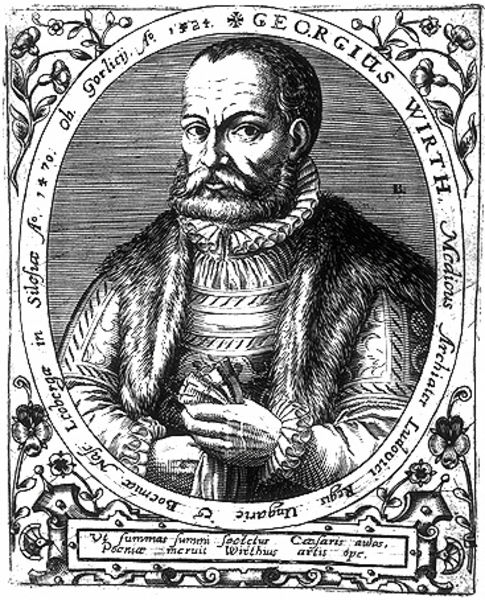
Titel: Bildnis des Georg Wirth
Künstler: Matthaeus (d.Ä.) Becker
Institution: (Seriendruck)
Schlagwörter: blätter, hand, mann, umhang, weiß, blume, blumen, handschuh, nase, schwarz, zeichnung, blick, blüten, tuch, ornament, bart, hemd, schnurrbart, augen, falten, gesicht, halten, kragen, pelz, rahmen, vollbart, ärmel, bildnis, halskrause, hände, portrait, porträt, gewand, kutte, mantel, stoff, adel, kaufmann, renaissance, oval, rund, ranken, deutschland, fell, schrift, papier, grafik, graphik, rand, könig, inschrift, floral, ornamente, rüschen, schnauzer, stiele, buch, medaillon, druck, schnitt, radierung, stich, text, stirnfalten, manschetten, beutel, arzt, krause, geheimratsecken, buchdruck, girlanden, taschentuch, pelzkragen, schwaru, herrscherporträt, fellkragen, georg, latein, mediziner, reformation, lumen, ungarn, schwarzs, chatten, hönde, medicus, georgius, kragenm, wirth, faltenkragen, tuch in hand, motto latein, georg bart, georgius wirth, rollelatein